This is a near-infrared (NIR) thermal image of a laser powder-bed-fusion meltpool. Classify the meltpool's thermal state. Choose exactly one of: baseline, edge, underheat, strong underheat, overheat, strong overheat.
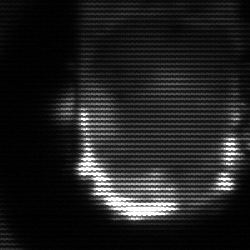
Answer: baseline